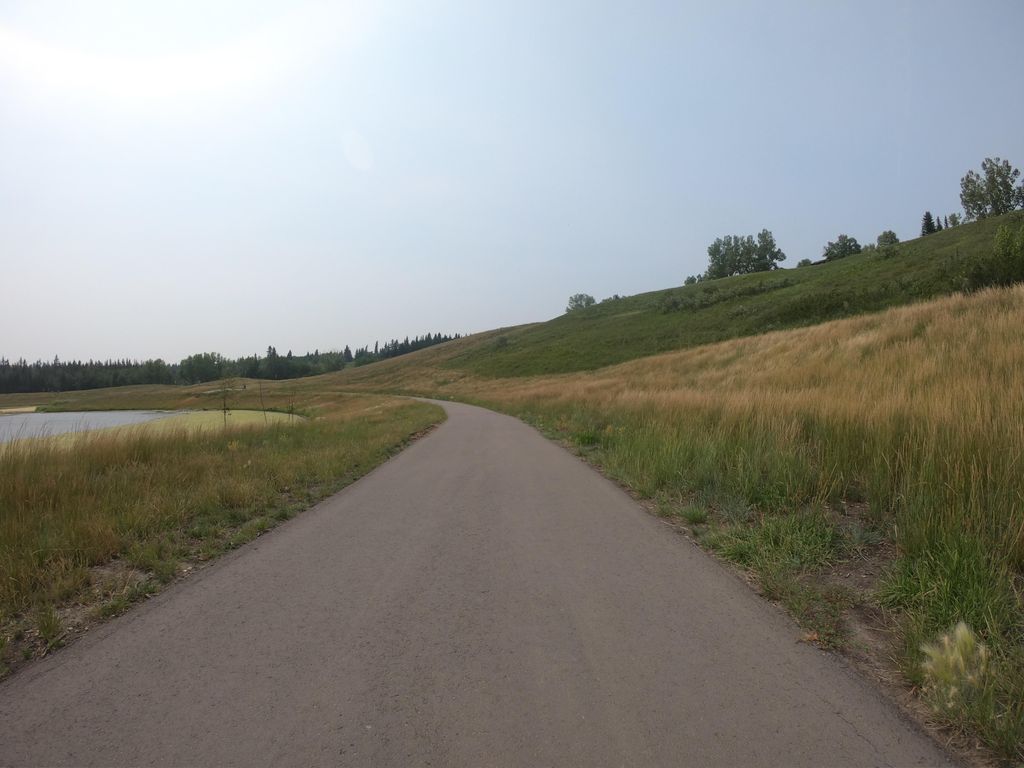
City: calgary